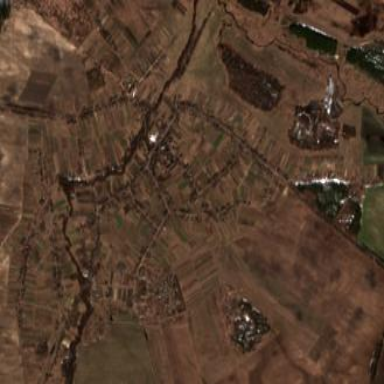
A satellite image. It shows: Village area.